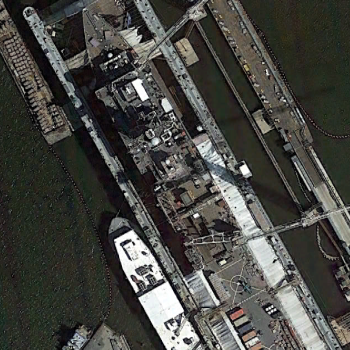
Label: combat